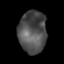
Tissue: prostate
Cell type: T cells
Senescence score: 0.7747
Nuclear area (px): 1156
Mean DAPI intensity: 79.205